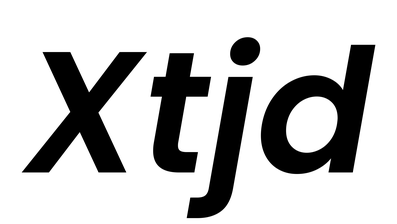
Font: Poppins-SemiBoldItalic